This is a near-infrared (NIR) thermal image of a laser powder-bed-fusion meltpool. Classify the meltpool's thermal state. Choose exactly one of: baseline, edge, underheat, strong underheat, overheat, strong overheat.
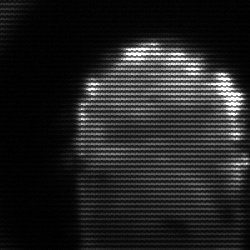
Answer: baseline